Question: '''
//#include <QtCore/QCoreApplication>
#include <stdio.h>
#include <stdlib.h>
#include <iostream>
#include <string>
#include "shift.h"
using namespace::std;
int main(int argc, char *argv[])
{
unsigned char tmpBuf;
FILE* fp;
FILE* fp2;
char fname[50];
static unsigned int lSize, count, num;
cout << "Input the filename:" << endl;
cin >> fname;
fp = fopen(fname,"r");
if(fp == NULL) {
cout << "The file does not exist!" << endl;
exit(1);
}
// obtain file size:
fseek(fp , 0 , SEEK_END);
lSize = ftell(fp);
rewind(fp);
cout << "The intput file's size is: " << lSize << endl;
fp2 = fopen("myfile", "w");
while(1){
num = fread(&tmpBuf, 1, 1, fp);
count += num;
// putchar(tmpBuf);
// tmpBuf = cror(tmpBuf, 4);
// tmpBuf = crol(tmpBuf, 4);
fwrite(&tmpBuf, 1, num, fp2);
cout << tmpBuf << " " << num << " " << count << endl;
if (count == lSize){
printf("over
");
break;
}
}
fclose(fp);
fclose(fp2);
while(1){}
return 0;
//return a.exec();
}
'''
I made a Qt console program and disable QtCore, like above code. When read some file, e.g. 1.txt (which contains only <PHONE>) it succeeds. But when reading some other file, e.g. 1.rar, it failed like below: Why?

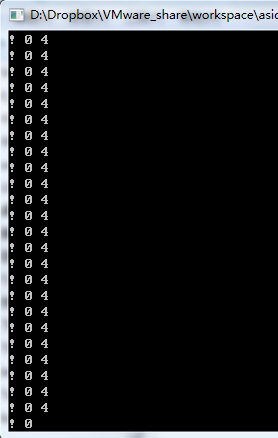
Answer: Check the value of num coming back from
'''
num = fread(&tmpBuf, 1, 1, fp);
'''
If it comes back as 0, that would explain why
'''
if (count == lSize){
'''
never comes back as true to break you out of the loop.
As to why that could happen, you're opening fname in "r" mode but a rar file would be binary. For that, I'd suggest opening in "rb" mode. If fread expects txt format but hits the EOF indicator, it'll stop advancing so num = 0 and count won't increase.
I don't have windows available to test this, but other questions have come up on stackoverflow for this reason:
<URL>